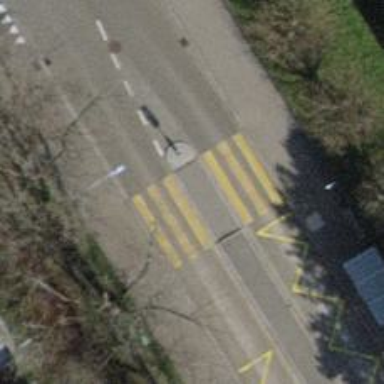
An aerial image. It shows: Unmarked crossing with pedestrian island.